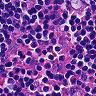
Metastatic tissue present: no